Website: bh-photo
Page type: address-validator
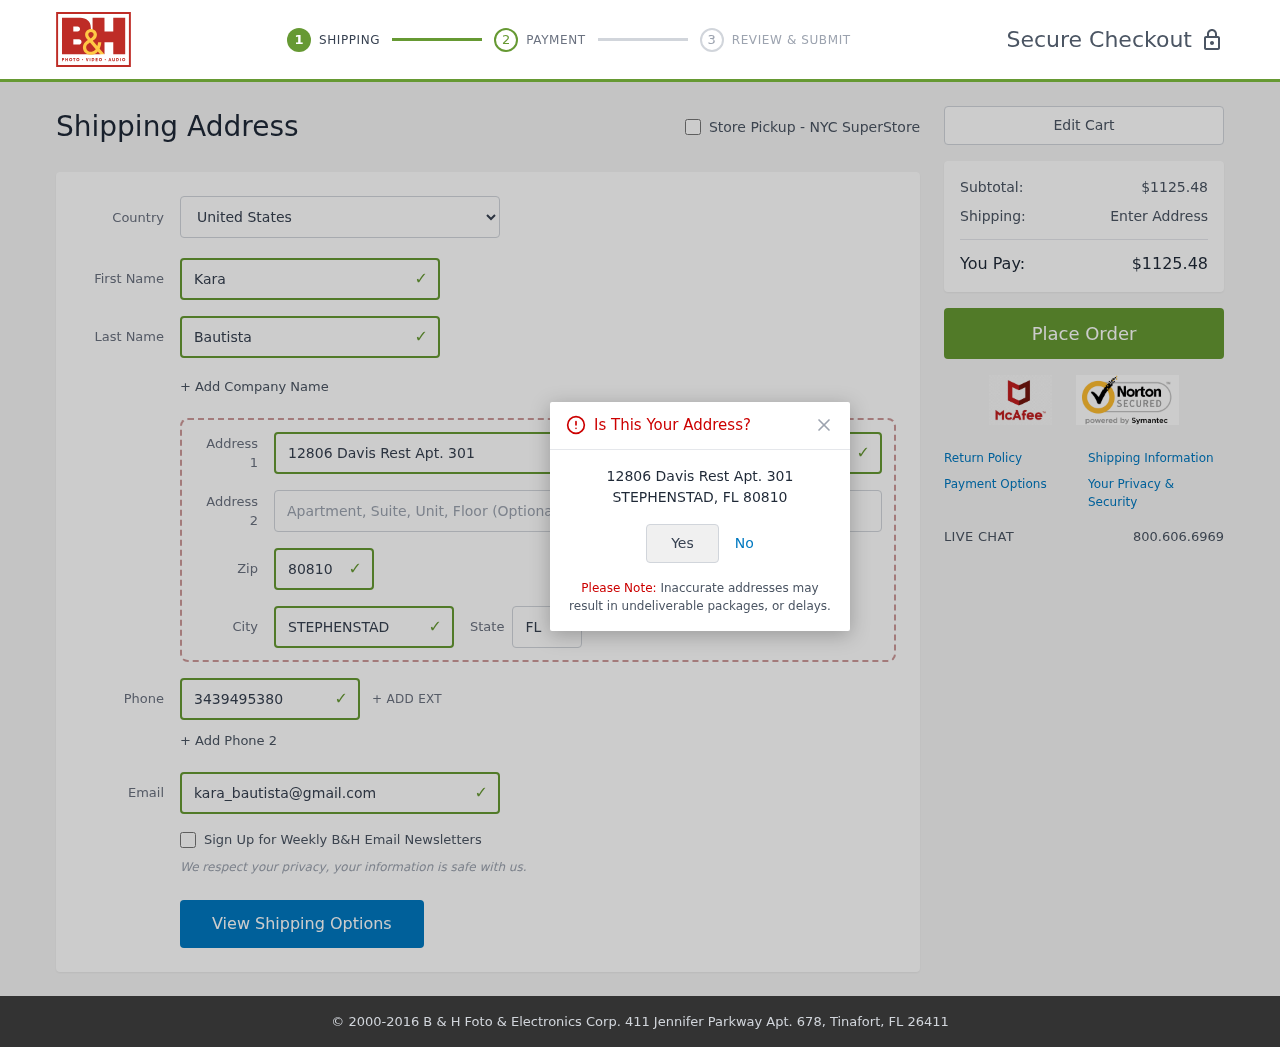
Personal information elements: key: PII_CITY
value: Stephenstad
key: PII_COUNTRY
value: United States
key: PII_EMAIL
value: kara_bautista@gmail.com
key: PII_FIRSTNAME
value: Kara
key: PII_LASTNAME
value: Bautista
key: PII_PHONE
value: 3439495380
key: PII_POSTCODE
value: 80810
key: PII_STATE_ABBR
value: FL
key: PII_STREET
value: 12806 Davis Rest Apt. 301
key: PII_CITY_CONFIRM
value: STEPHENSTAD
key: PII_POSTCODE_FULL
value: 80810
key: PII_POSTCODE_NUMERIC
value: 80810
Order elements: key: ORDER_SUBTOTAL
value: $1125.48
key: ORDER_TOTAL
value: $1125.48